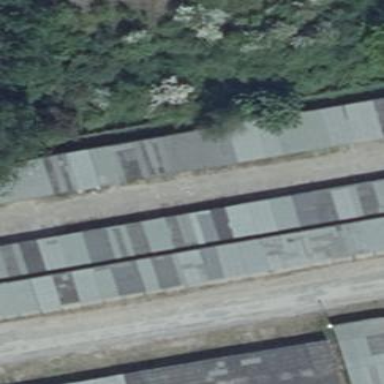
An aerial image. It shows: Garage building within area designated for garages.